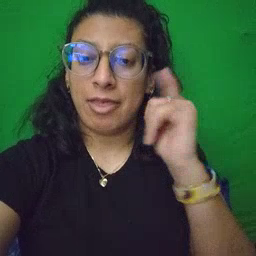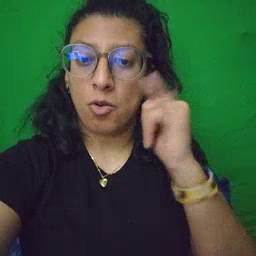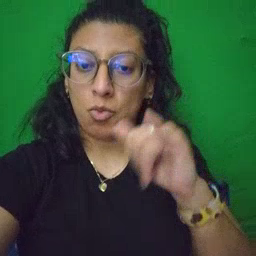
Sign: yellow